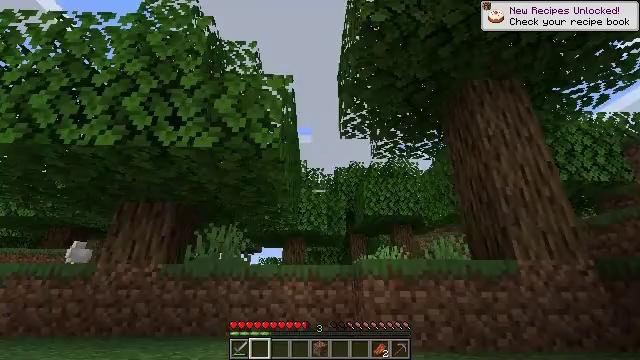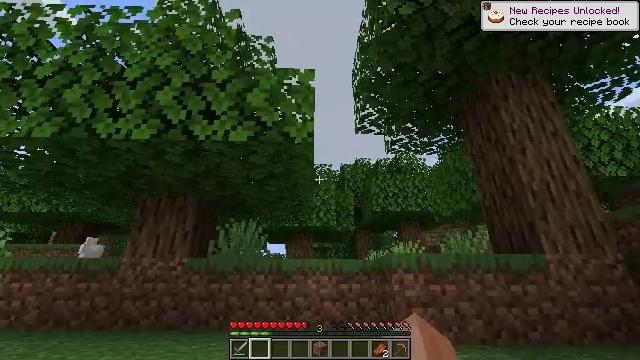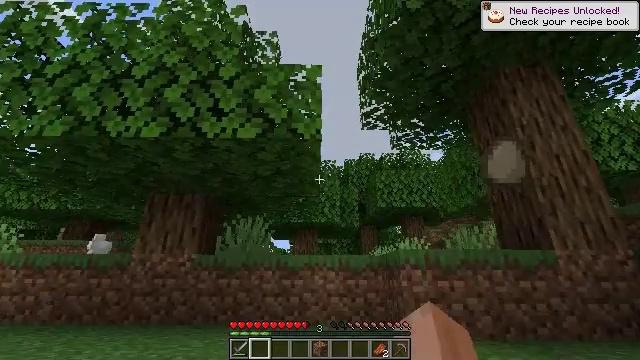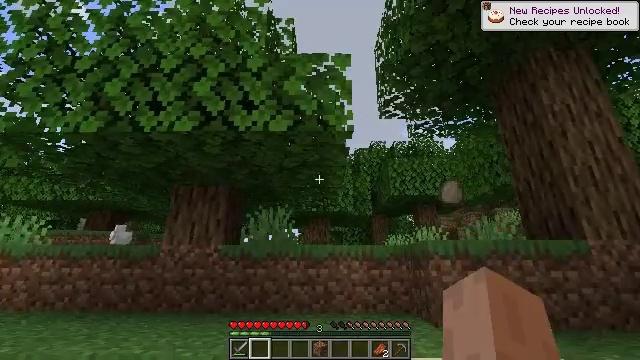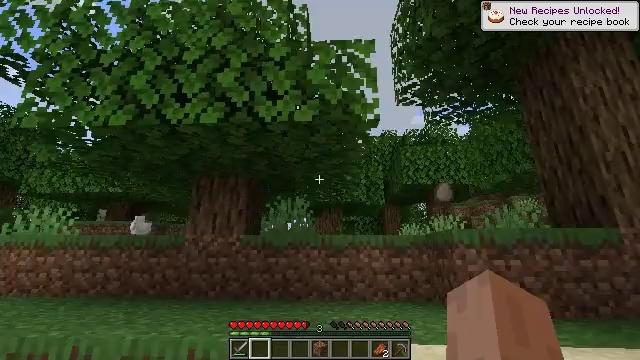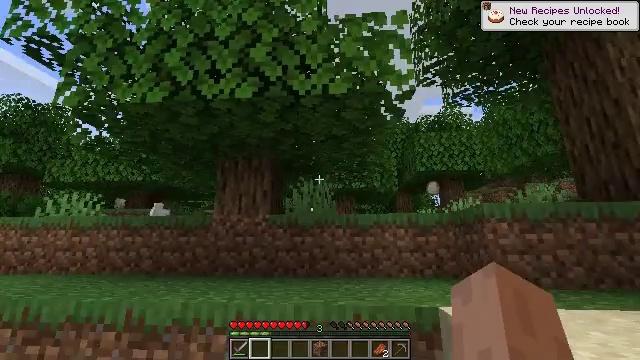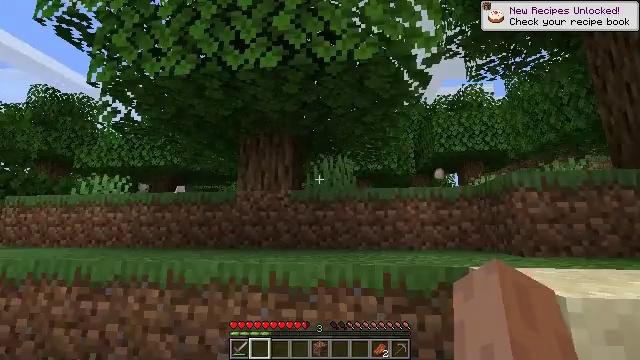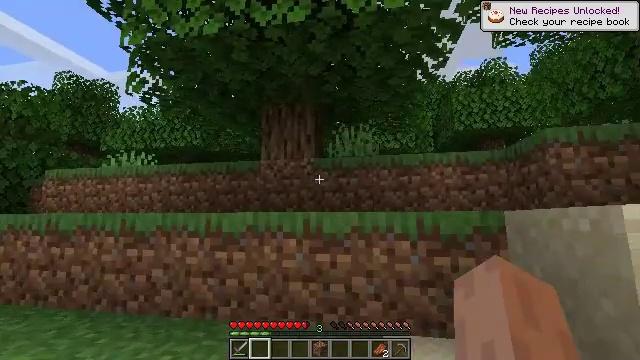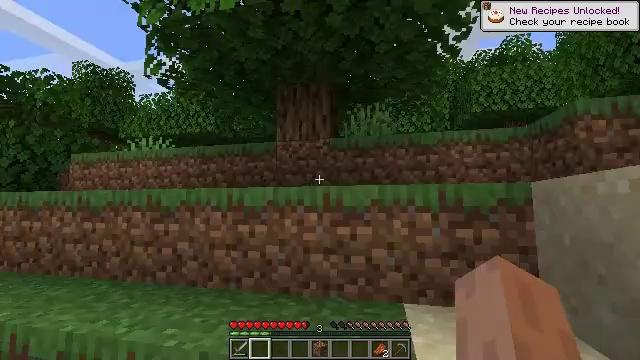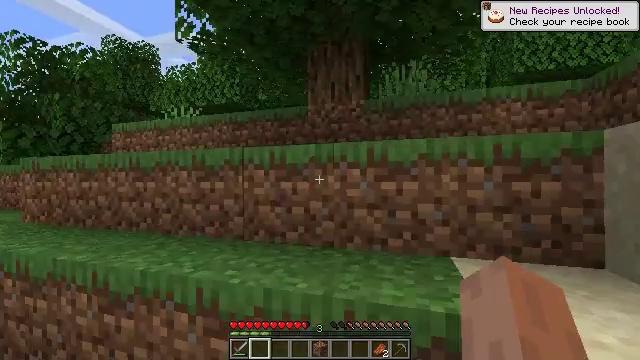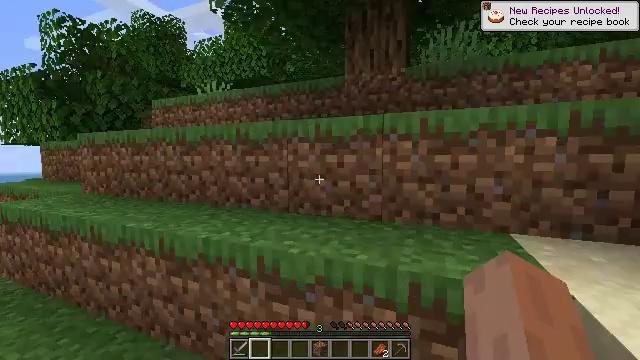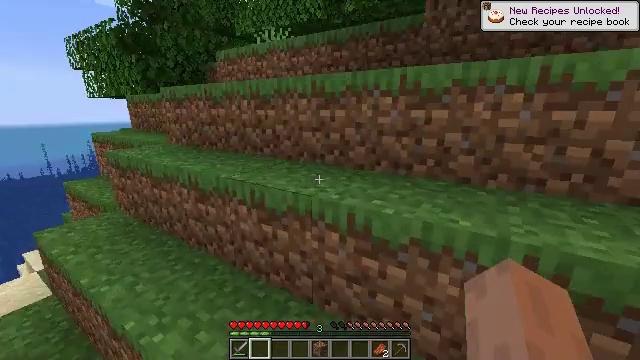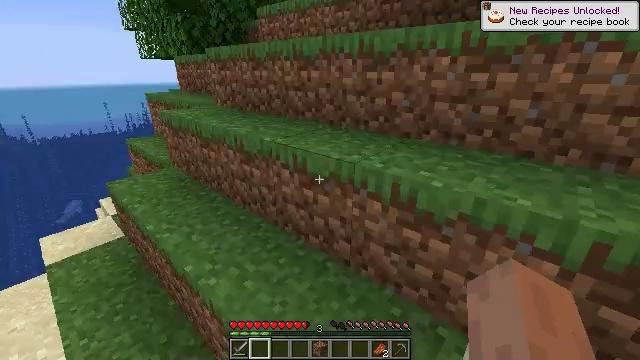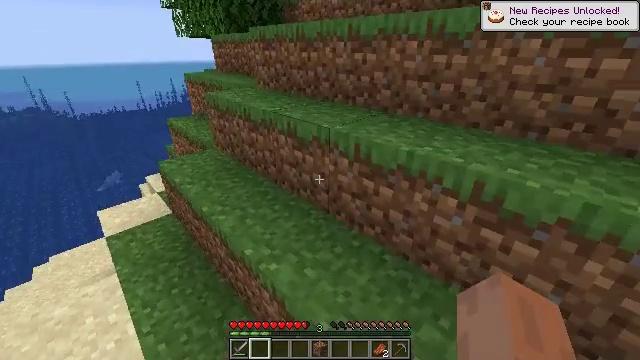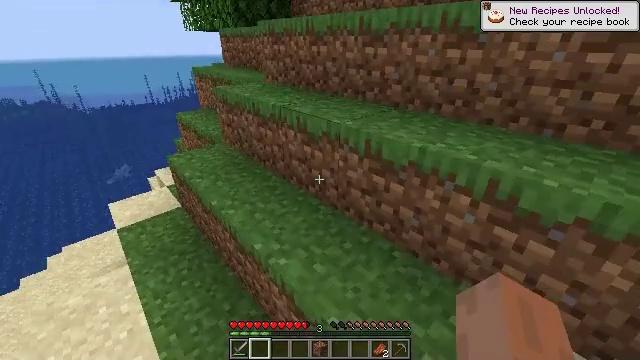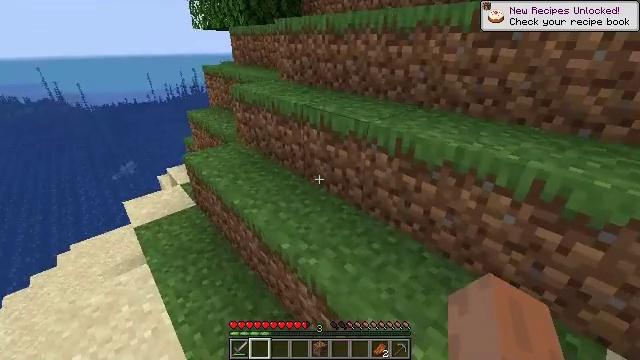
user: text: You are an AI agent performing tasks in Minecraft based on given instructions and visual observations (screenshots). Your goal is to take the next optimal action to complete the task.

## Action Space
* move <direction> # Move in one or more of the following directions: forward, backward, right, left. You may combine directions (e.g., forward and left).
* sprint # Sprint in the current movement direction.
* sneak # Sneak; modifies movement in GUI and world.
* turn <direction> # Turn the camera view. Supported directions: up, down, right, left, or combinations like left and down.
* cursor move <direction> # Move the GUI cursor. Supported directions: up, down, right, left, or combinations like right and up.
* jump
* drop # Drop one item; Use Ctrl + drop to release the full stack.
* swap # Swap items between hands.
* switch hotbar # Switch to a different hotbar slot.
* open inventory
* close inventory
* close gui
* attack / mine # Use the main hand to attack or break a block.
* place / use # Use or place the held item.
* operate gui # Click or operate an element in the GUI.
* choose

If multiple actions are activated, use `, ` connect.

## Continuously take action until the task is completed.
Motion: motion action
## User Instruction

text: Craft a cooked cod in the furnace.
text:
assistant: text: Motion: move left
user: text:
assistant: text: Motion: move left
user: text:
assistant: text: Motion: move left, turn left and down
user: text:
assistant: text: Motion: move left, turn left and down
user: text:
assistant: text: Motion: move left, turn left and down
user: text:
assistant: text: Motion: move left, turn left and down
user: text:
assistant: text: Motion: move left, turn left and down
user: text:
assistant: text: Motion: move left, turn left and down
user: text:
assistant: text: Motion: move left, turn left and down
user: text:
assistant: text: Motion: move left, turn left and down
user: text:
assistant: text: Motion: move left, turn left and down
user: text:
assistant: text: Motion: move left, turn left and down
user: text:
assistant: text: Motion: move left, turn left and down
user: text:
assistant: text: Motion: move left, turn left and down
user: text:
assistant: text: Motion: move left
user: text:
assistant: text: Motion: move left
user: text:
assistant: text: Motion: move left
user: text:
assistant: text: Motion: move left
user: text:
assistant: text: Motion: move left
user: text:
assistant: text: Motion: no_op
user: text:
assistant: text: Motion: turn left
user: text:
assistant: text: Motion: turn left
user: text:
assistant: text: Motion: turn left
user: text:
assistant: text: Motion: turn left
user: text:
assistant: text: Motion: turn left
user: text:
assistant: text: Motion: turn left
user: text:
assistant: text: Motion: turn left
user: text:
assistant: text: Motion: turn left and down
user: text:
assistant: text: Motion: turn left and up
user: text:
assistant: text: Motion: turn left and up